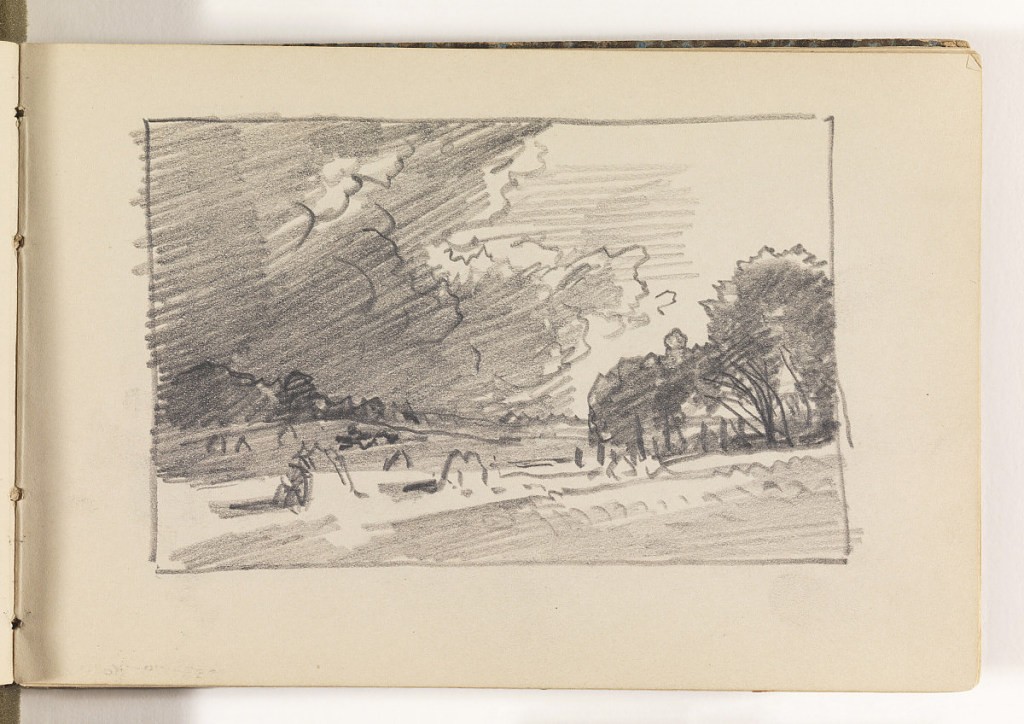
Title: Countryside with Trees, Haystacks, and Dramatic Clouds
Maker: William Trost Richards, American, 1833–1905
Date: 1870–85
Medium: Graphite on cream wove paper, bound
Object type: Sketchbook folio
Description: Field with haystacks beginning in left foreground and extending back to a line of trees in the far distance. In middleground at right, a stand of trees. Sky at left is full of dark, stormy clouds.